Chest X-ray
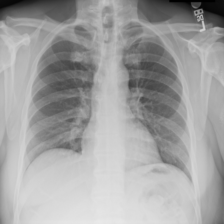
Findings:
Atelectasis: negative
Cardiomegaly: negative
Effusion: negative
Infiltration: negative
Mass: negative
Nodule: negative
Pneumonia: negative
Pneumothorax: negative
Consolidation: negative
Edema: negative
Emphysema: negative
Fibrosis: negative
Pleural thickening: negative
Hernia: negative